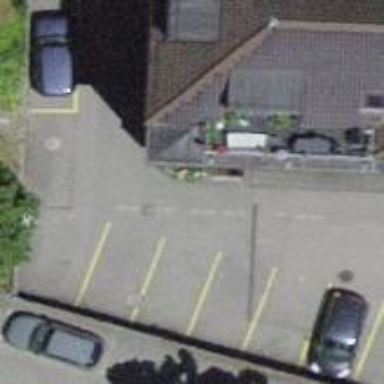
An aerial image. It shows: Street side parking area.